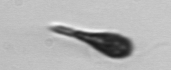
Label: Euglena